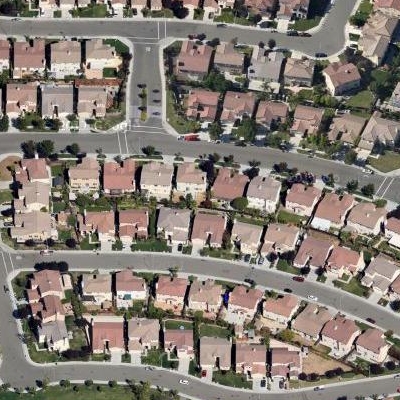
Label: Resident